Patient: sex F, age 58
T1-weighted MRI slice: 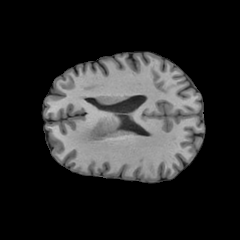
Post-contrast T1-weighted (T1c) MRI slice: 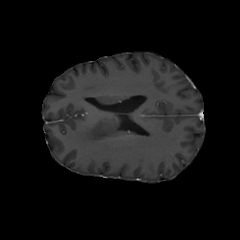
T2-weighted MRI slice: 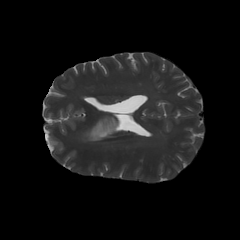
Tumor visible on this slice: yes
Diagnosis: Glioblastoma, IDH-wildtype
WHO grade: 4